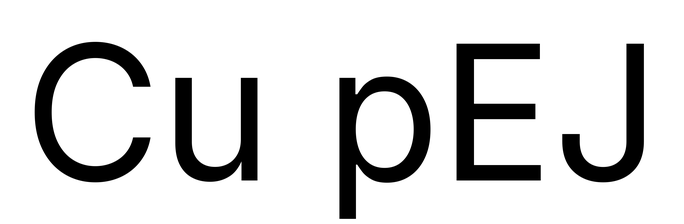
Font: Inter_Regular